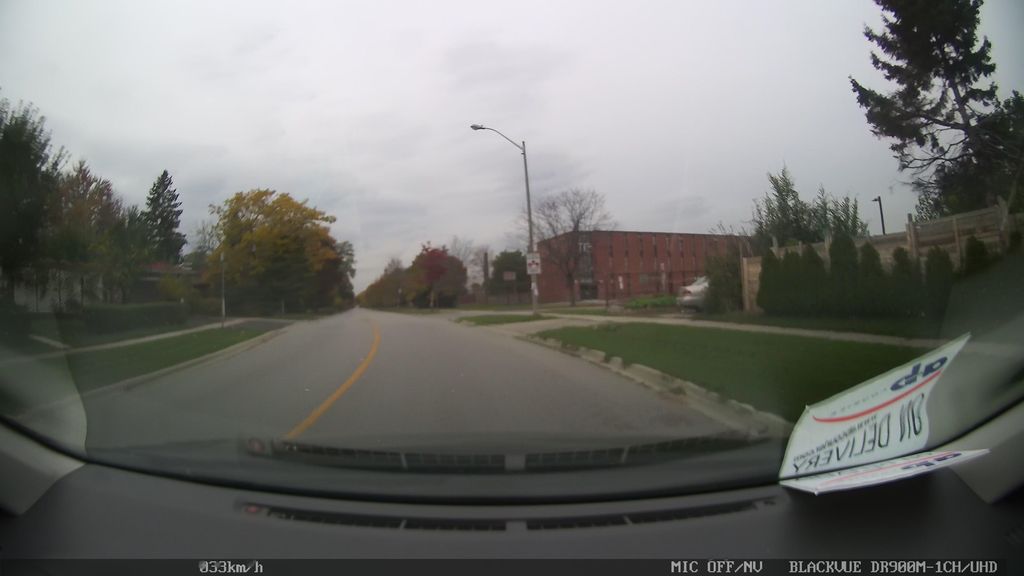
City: toronto